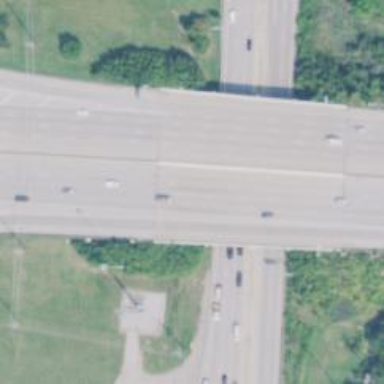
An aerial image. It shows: Motorway bridge.